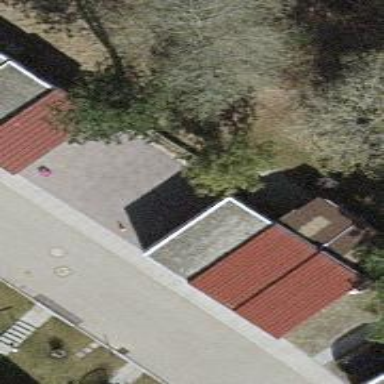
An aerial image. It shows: Flat roofed garages.